Question: do you know how to delete 1 of 2 attachements of Cloudant Document?
Here's how my doc looks like

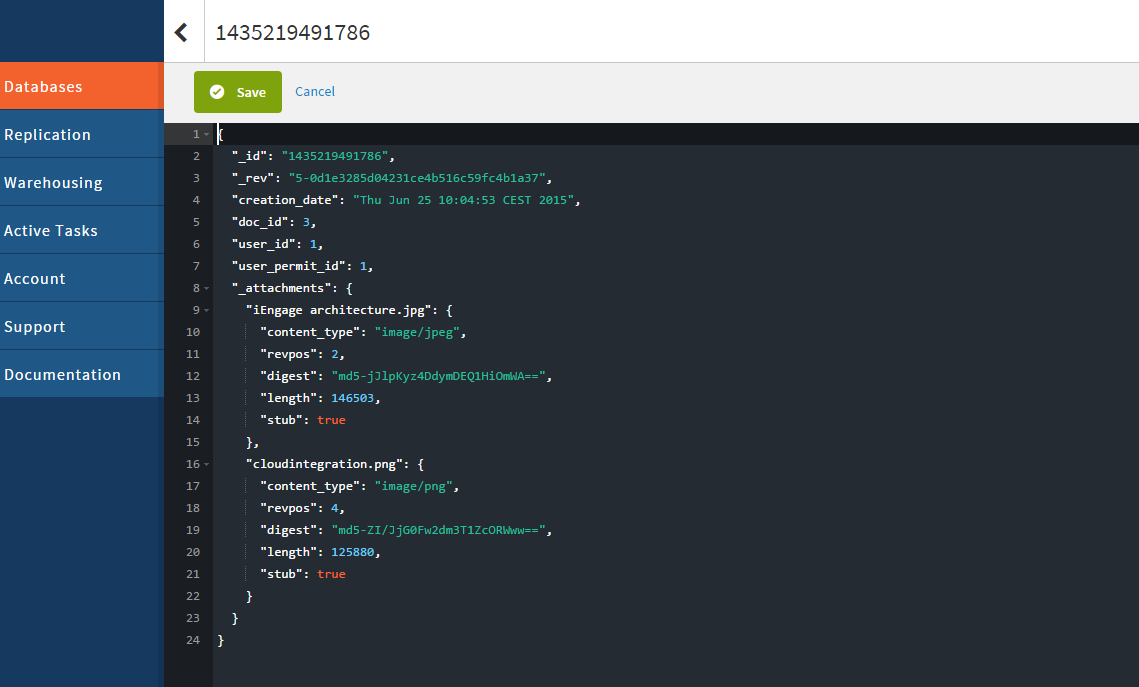
Answer: Whilst you have two attachments you actually only have one document stored in Cloudant. To delete just the attachment you will need to update the cloudant doc rather than delete it.
You'll need to write some code in your application to remove the attachment from the JSON then send a PUT request to your cloudant db including the ID the latest _rev value. (<URL>
Alternatively you could store two documents in your database; one for each attachment. You'd then need to store the user_id and any other metadata in each. This would allow you to <URL> individually.